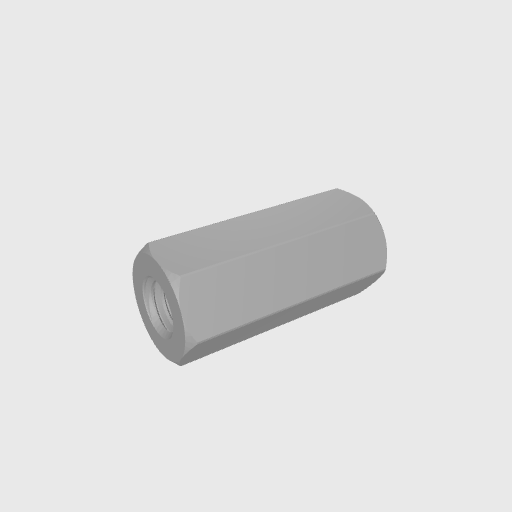
Part: Standoff8RID16